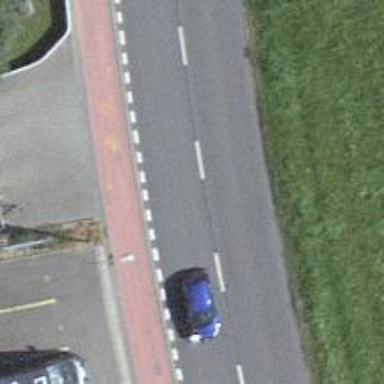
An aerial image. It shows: Primary highway with cycle track on the right.